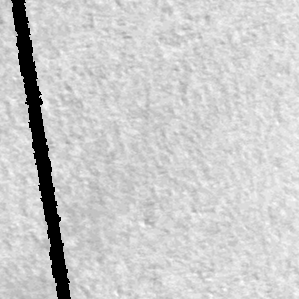
Label: frost